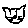
Label: cat